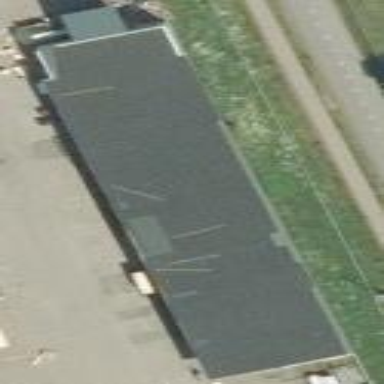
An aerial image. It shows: Industrial building.